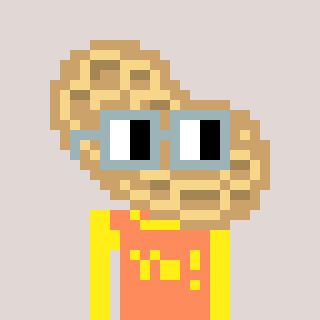
a pixel art character with square dark gray glasses, a peanut-shaped head and a peachy-colored body on a warm background